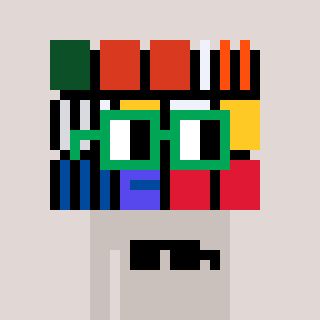
a pixel art character with square green glasses, a abstract-shaped head and a foggrey-colored body on a warm background